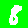
Digit: 8